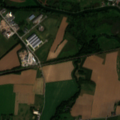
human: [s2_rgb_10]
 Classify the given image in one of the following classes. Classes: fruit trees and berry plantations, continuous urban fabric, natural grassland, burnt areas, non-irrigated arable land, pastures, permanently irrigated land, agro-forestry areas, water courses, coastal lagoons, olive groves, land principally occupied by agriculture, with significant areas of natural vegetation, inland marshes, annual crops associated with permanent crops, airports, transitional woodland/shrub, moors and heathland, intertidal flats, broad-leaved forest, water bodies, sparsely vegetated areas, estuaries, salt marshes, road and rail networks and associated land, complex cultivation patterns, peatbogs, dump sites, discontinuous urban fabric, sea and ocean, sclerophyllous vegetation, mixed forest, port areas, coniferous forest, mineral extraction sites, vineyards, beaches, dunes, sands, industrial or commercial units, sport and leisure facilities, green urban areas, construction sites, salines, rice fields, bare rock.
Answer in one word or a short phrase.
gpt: discontinuous urban fabric, non-irrigated arable land, pastures, land principally occupied by agriculture, with significant areas of natural vegetation